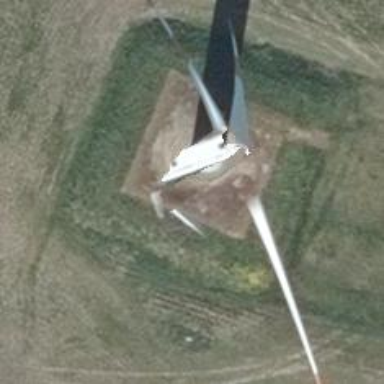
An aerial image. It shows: Wind generator powered by wind turbines of horizontal axis type. It is manufactured by Vestas.